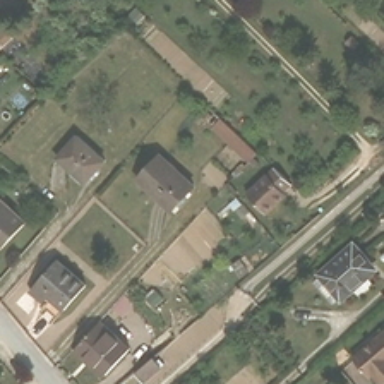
Some buildings and green trees are in a medium residential area .